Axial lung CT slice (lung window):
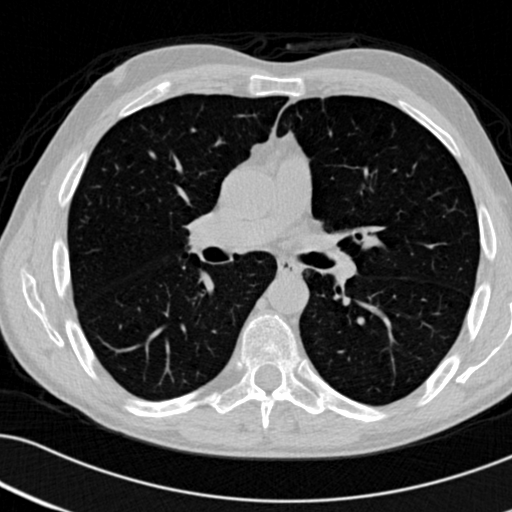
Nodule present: no